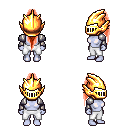
a pixel art fantasy rpg character, female body template, dark elf, purple skin, steel arm armor, white pants, red extra-long topknot hairstyle, gold helm, four views (front, back, left, right), 2x2 character sprite sheet, small pixel art, hard edges, no anti-aliasing